Interaction volume radius: 5 \u00c5
Interaction volume height: 10 \u00c5
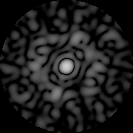
Disorder parameter: 0.8391